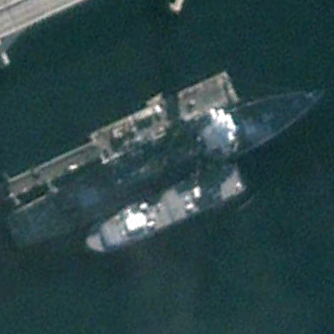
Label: destroyer